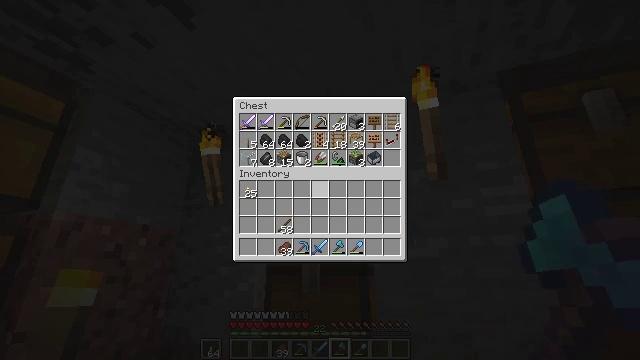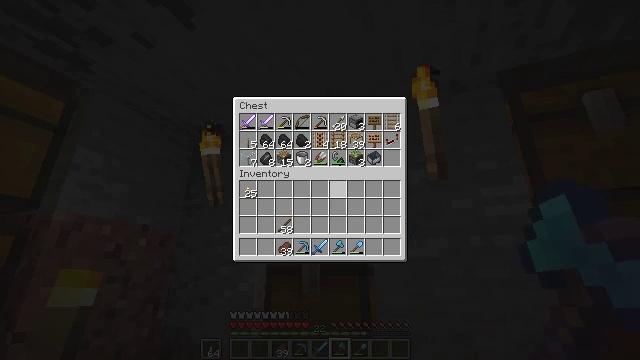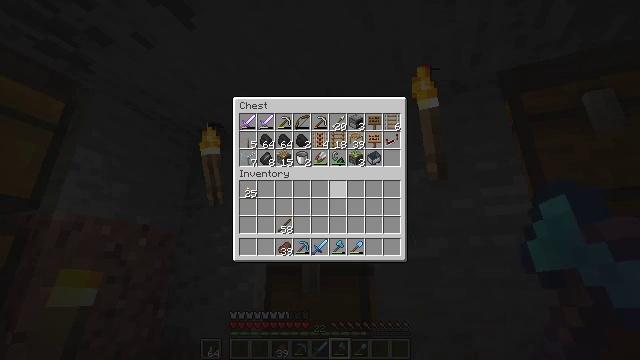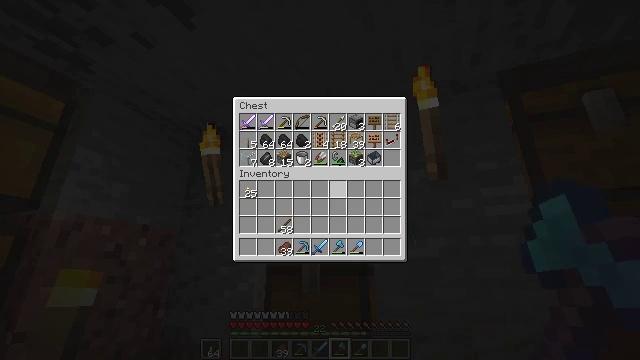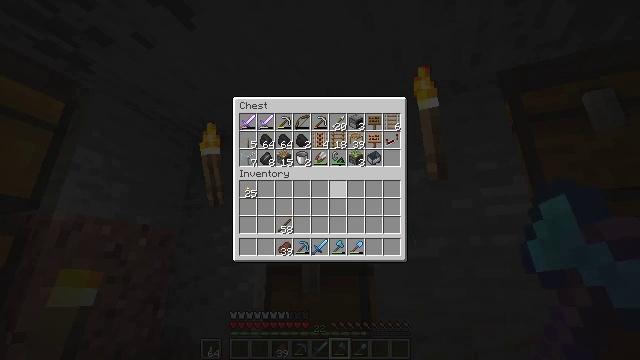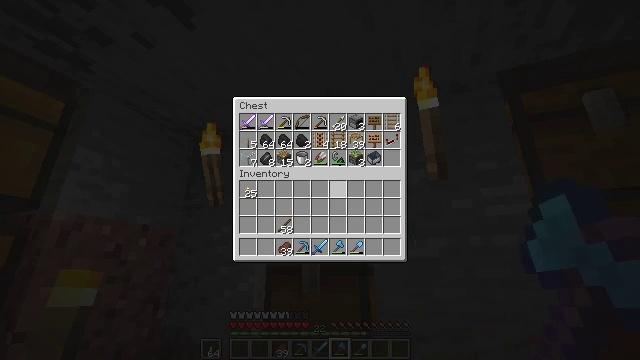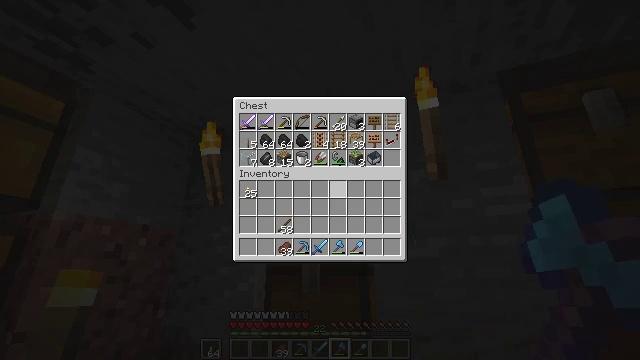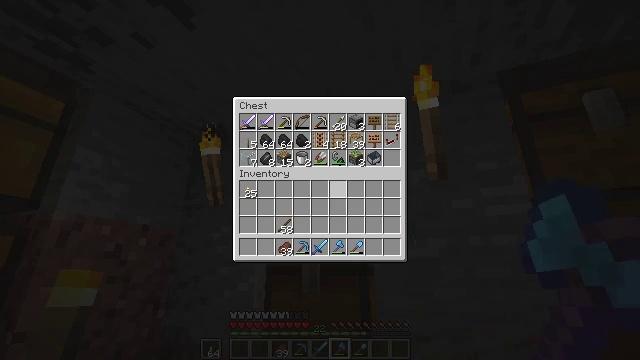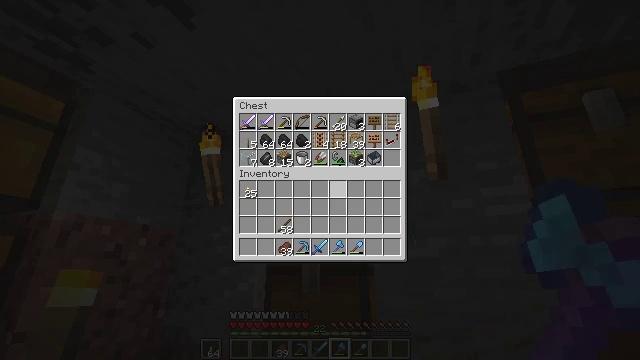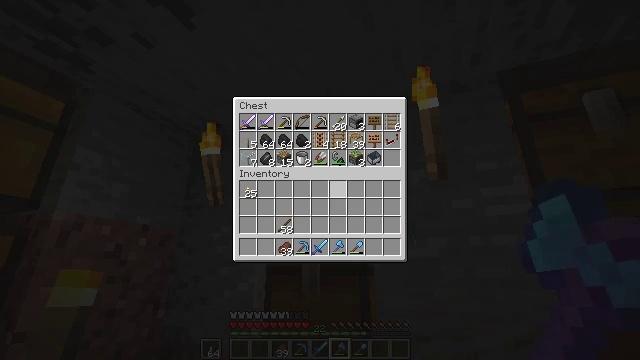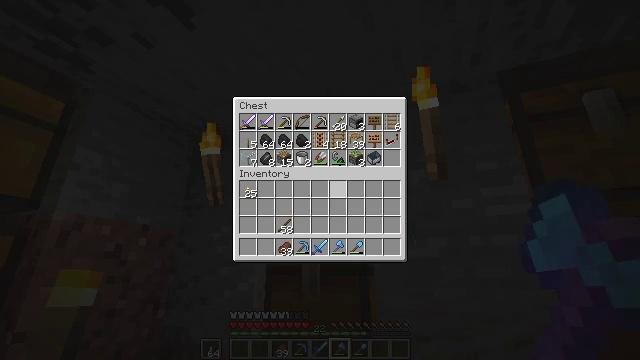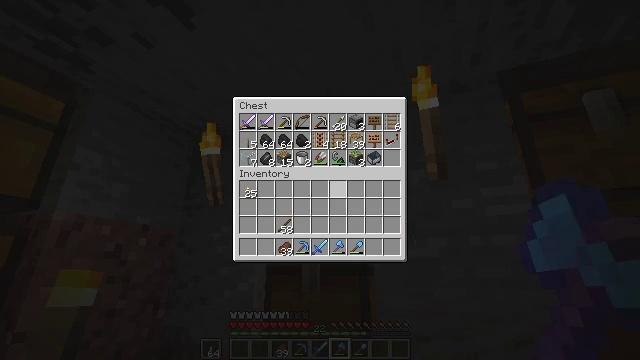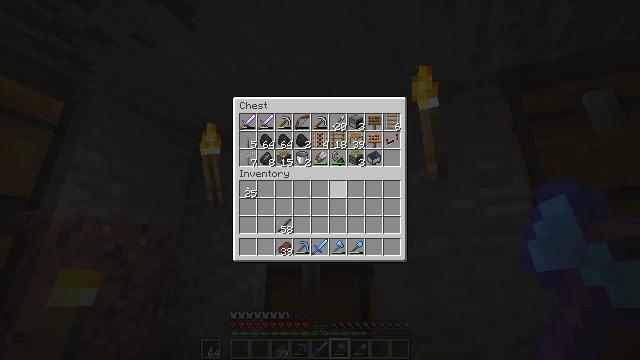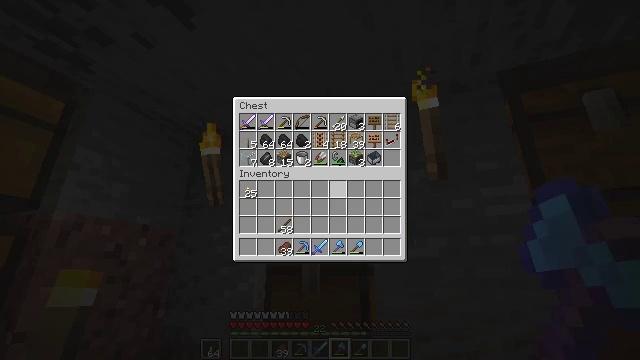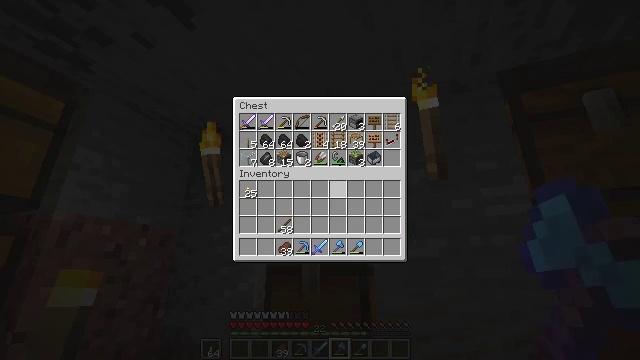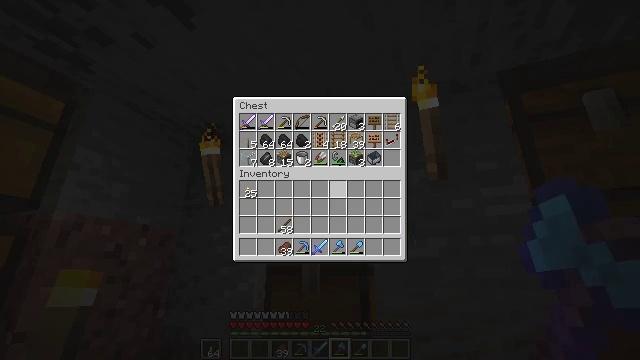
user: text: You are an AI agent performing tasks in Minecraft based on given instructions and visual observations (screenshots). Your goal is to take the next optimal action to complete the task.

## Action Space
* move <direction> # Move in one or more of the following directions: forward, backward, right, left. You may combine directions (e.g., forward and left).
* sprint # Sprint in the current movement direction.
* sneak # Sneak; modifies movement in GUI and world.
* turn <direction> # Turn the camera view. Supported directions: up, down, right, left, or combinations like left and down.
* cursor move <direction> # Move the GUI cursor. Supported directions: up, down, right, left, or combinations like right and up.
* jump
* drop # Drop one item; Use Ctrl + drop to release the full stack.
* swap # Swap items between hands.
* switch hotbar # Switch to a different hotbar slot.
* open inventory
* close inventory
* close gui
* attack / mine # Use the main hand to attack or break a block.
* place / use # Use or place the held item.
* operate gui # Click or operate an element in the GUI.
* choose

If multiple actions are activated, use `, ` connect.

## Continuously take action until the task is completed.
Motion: motion action
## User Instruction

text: Mine a chest to move it.
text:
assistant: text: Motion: cursor move right
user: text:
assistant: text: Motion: no_op
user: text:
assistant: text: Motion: no_op
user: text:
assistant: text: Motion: no_op
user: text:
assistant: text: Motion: no_op
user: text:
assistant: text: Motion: no_op
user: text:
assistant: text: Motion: no_op
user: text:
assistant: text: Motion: no_op
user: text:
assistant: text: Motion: no_op
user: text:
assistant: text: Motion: no_op
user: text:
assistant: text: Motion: no_op
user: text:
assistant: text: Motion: no_op
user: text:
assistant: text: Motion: no_op
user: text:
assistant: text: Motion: no_op
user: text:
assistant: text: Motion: no_op
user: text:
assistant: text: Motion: no_op
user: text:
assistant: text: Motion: no_op
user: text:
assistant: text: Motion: no_op
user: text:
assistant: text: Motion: no_op
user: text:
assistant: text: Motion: no_op
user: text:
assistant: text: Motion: no_op
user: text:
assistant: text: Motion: no_op
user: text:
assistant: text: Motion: no_op
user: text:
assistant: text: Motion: no_op
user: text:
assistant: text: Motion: no_op
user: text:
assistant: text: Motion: no_op
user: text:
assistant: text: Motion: no_op
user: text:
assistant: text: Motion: no_op
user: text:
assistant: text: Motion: close gui
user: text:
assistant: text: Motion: no_op